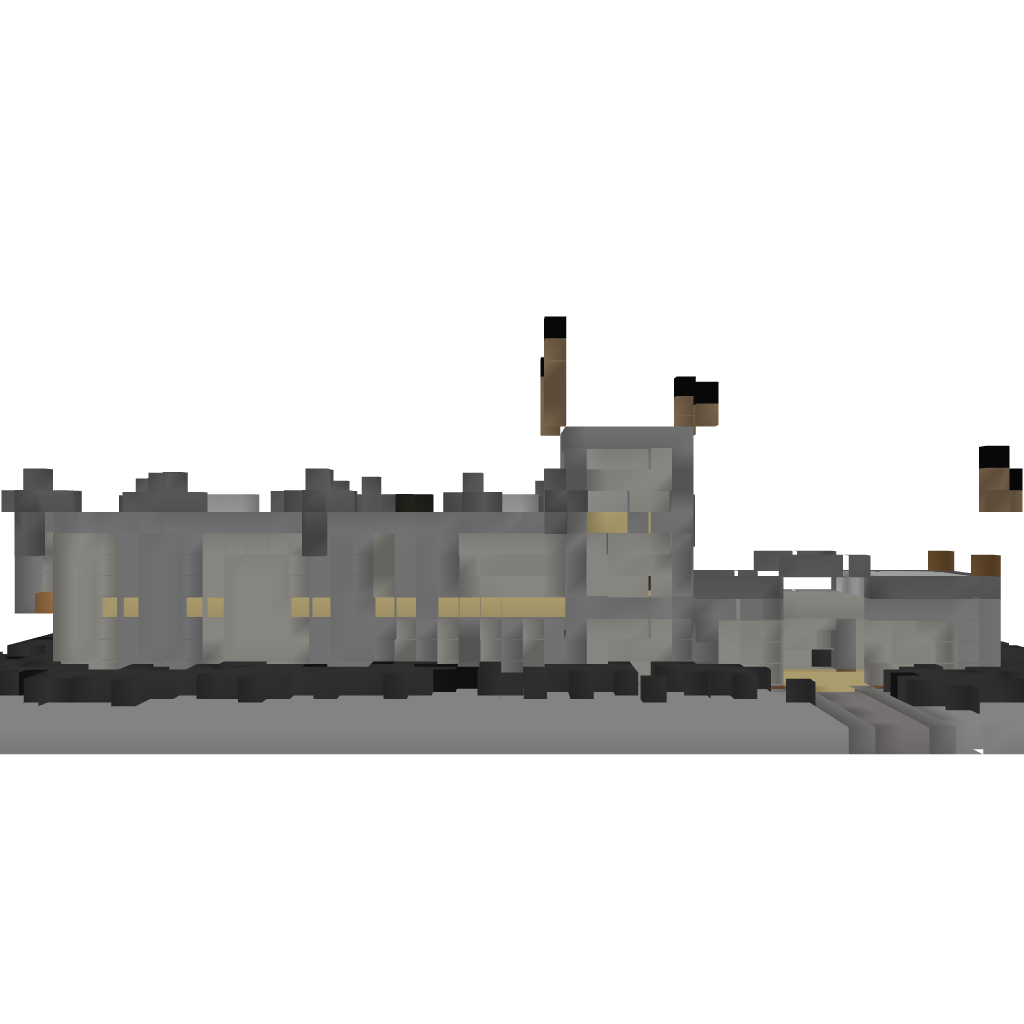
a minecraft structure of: Modern House #3